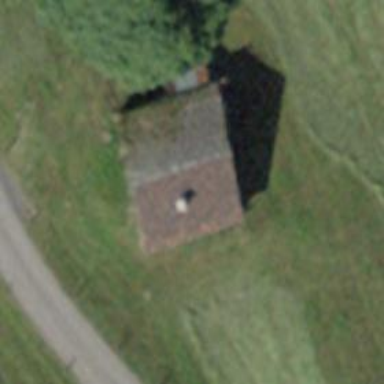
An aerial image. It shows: Cabin is depicted in the image.